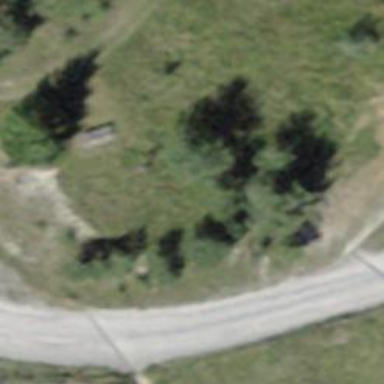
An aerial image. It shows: Wayside cross with historic significance.